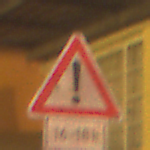
Verkehrszeichen: Gefahrenstelle
Zusatzzeichen unten: ZeitangabenOhneBeschraenkungAufWochentage1
Umgebung: Outdoor, Urban
Tageszeit: Night
Wetter: Clear
Licht: Artificial
Jahreszeit: NotSpecified
Kontrast: HighContrast